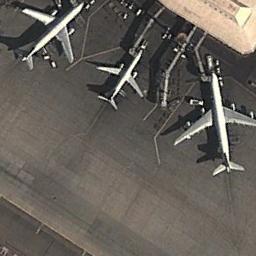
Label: airplane